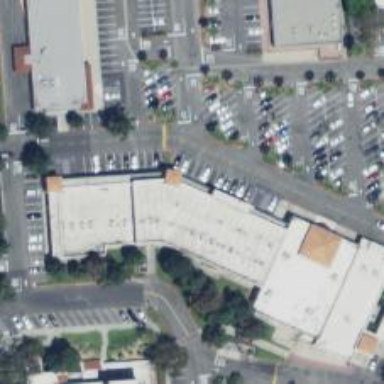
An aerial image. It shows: Post office.